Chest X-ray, PA view. Patient: 48 years old, sex F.
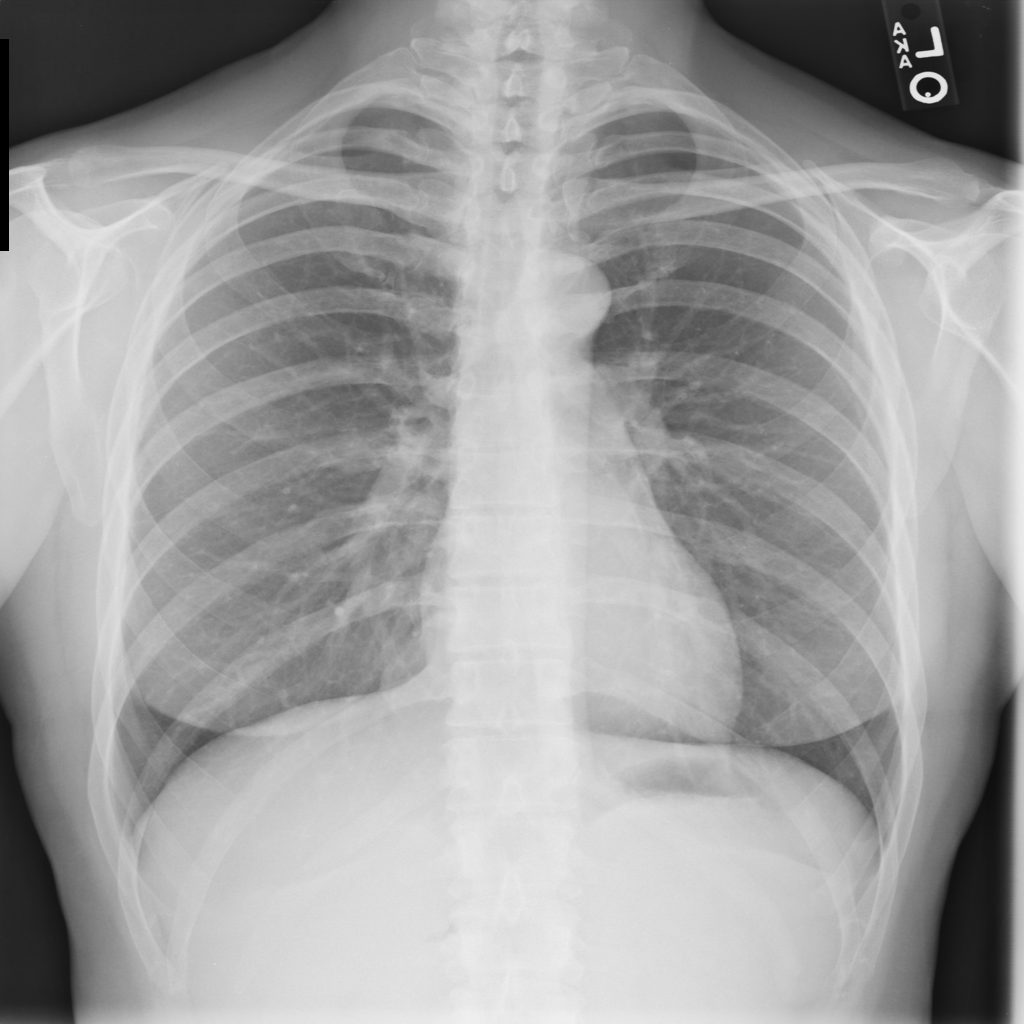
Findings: No Finding